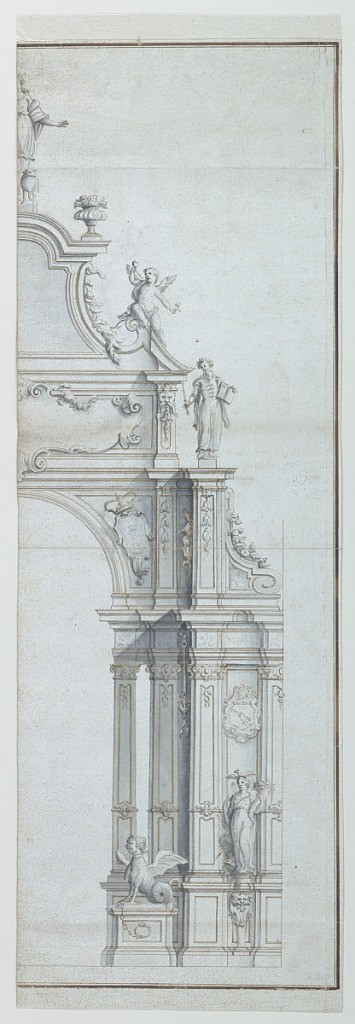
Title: Design for Right Half of a Door Frame
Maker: A. Quadrío, Italian, active 18th century
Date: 1700–30
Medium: Pen and ink, brush and wash on blue-gray paper
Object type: Drawing
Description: Vertical format design for the right half of a door frame. An arch is supported by pilasters, one of which stands in front of a wall. A harpy, shown in profile, sits on a pedestal in front of it. The lateral part of the frame is somewhat projecting. The figure of an allegorical woman, with a bird upon her head, a cornucopia in her left arm, and a trophy of arms, in which a crown is included, in her right arm. Above an escutcheon, with a hand and a torch. The caption "Vine Div." In the wedge beside the arch is an indistinct royal coat of arms. A bearded firgure, standing, upon the corner of the attic, with a mace and an open book. The pediment has a pedestal, in front of which is an escutcheon. A figure of a putto sits upon a cornice. On top, standing, the figure of a girl, and a lamb beside her. Two framing lines, except at left.